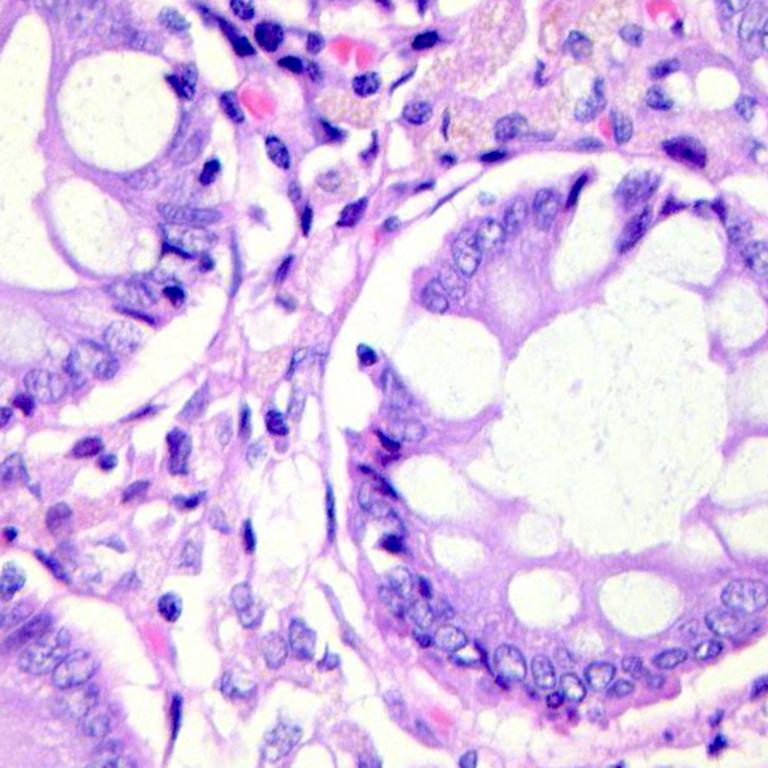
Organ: colon
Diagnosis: benign